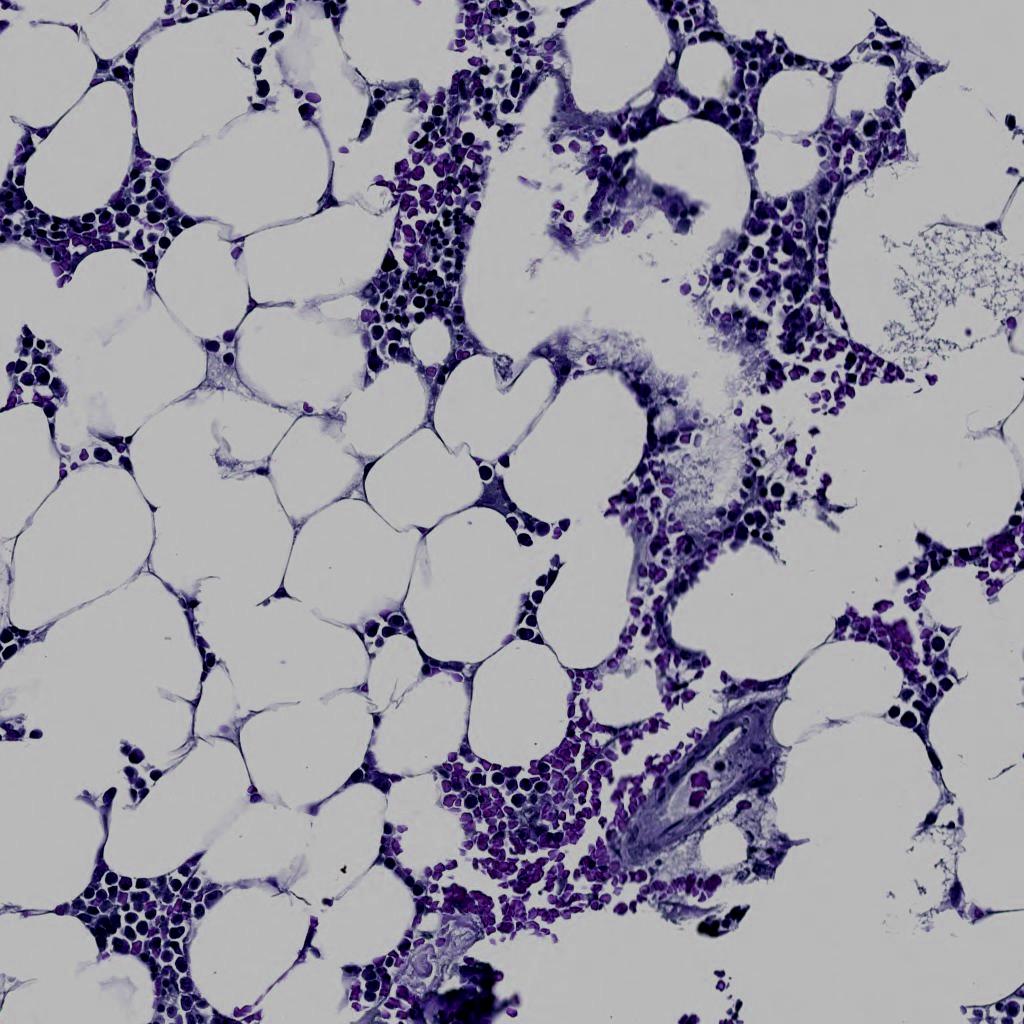
Label: Non-Tumor